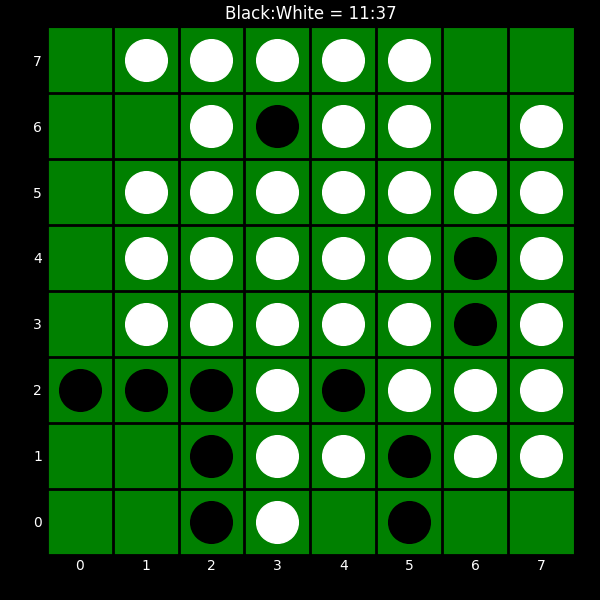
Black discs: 11
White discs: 37